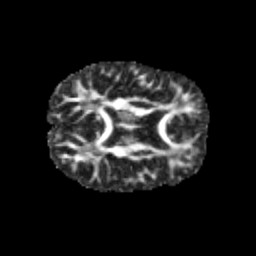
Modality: FA
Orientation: axial
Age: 13
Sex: male
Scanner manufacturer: siemens
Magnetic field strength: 3 T
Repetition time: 3.8 s
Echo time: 0.07 s